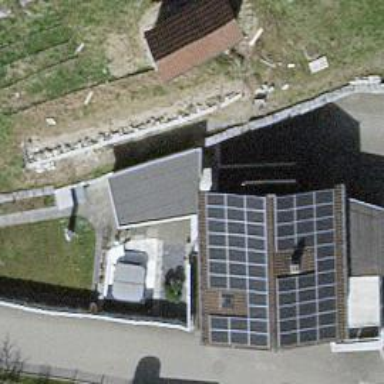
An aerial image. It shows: Solar power generator with photovoltaic panels.